Interaction volume radius: 5 \u00c5
Interaction volume height: 10 \u00c5
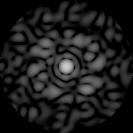
Disorder parameter: 0.8271